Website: apple
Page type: payment
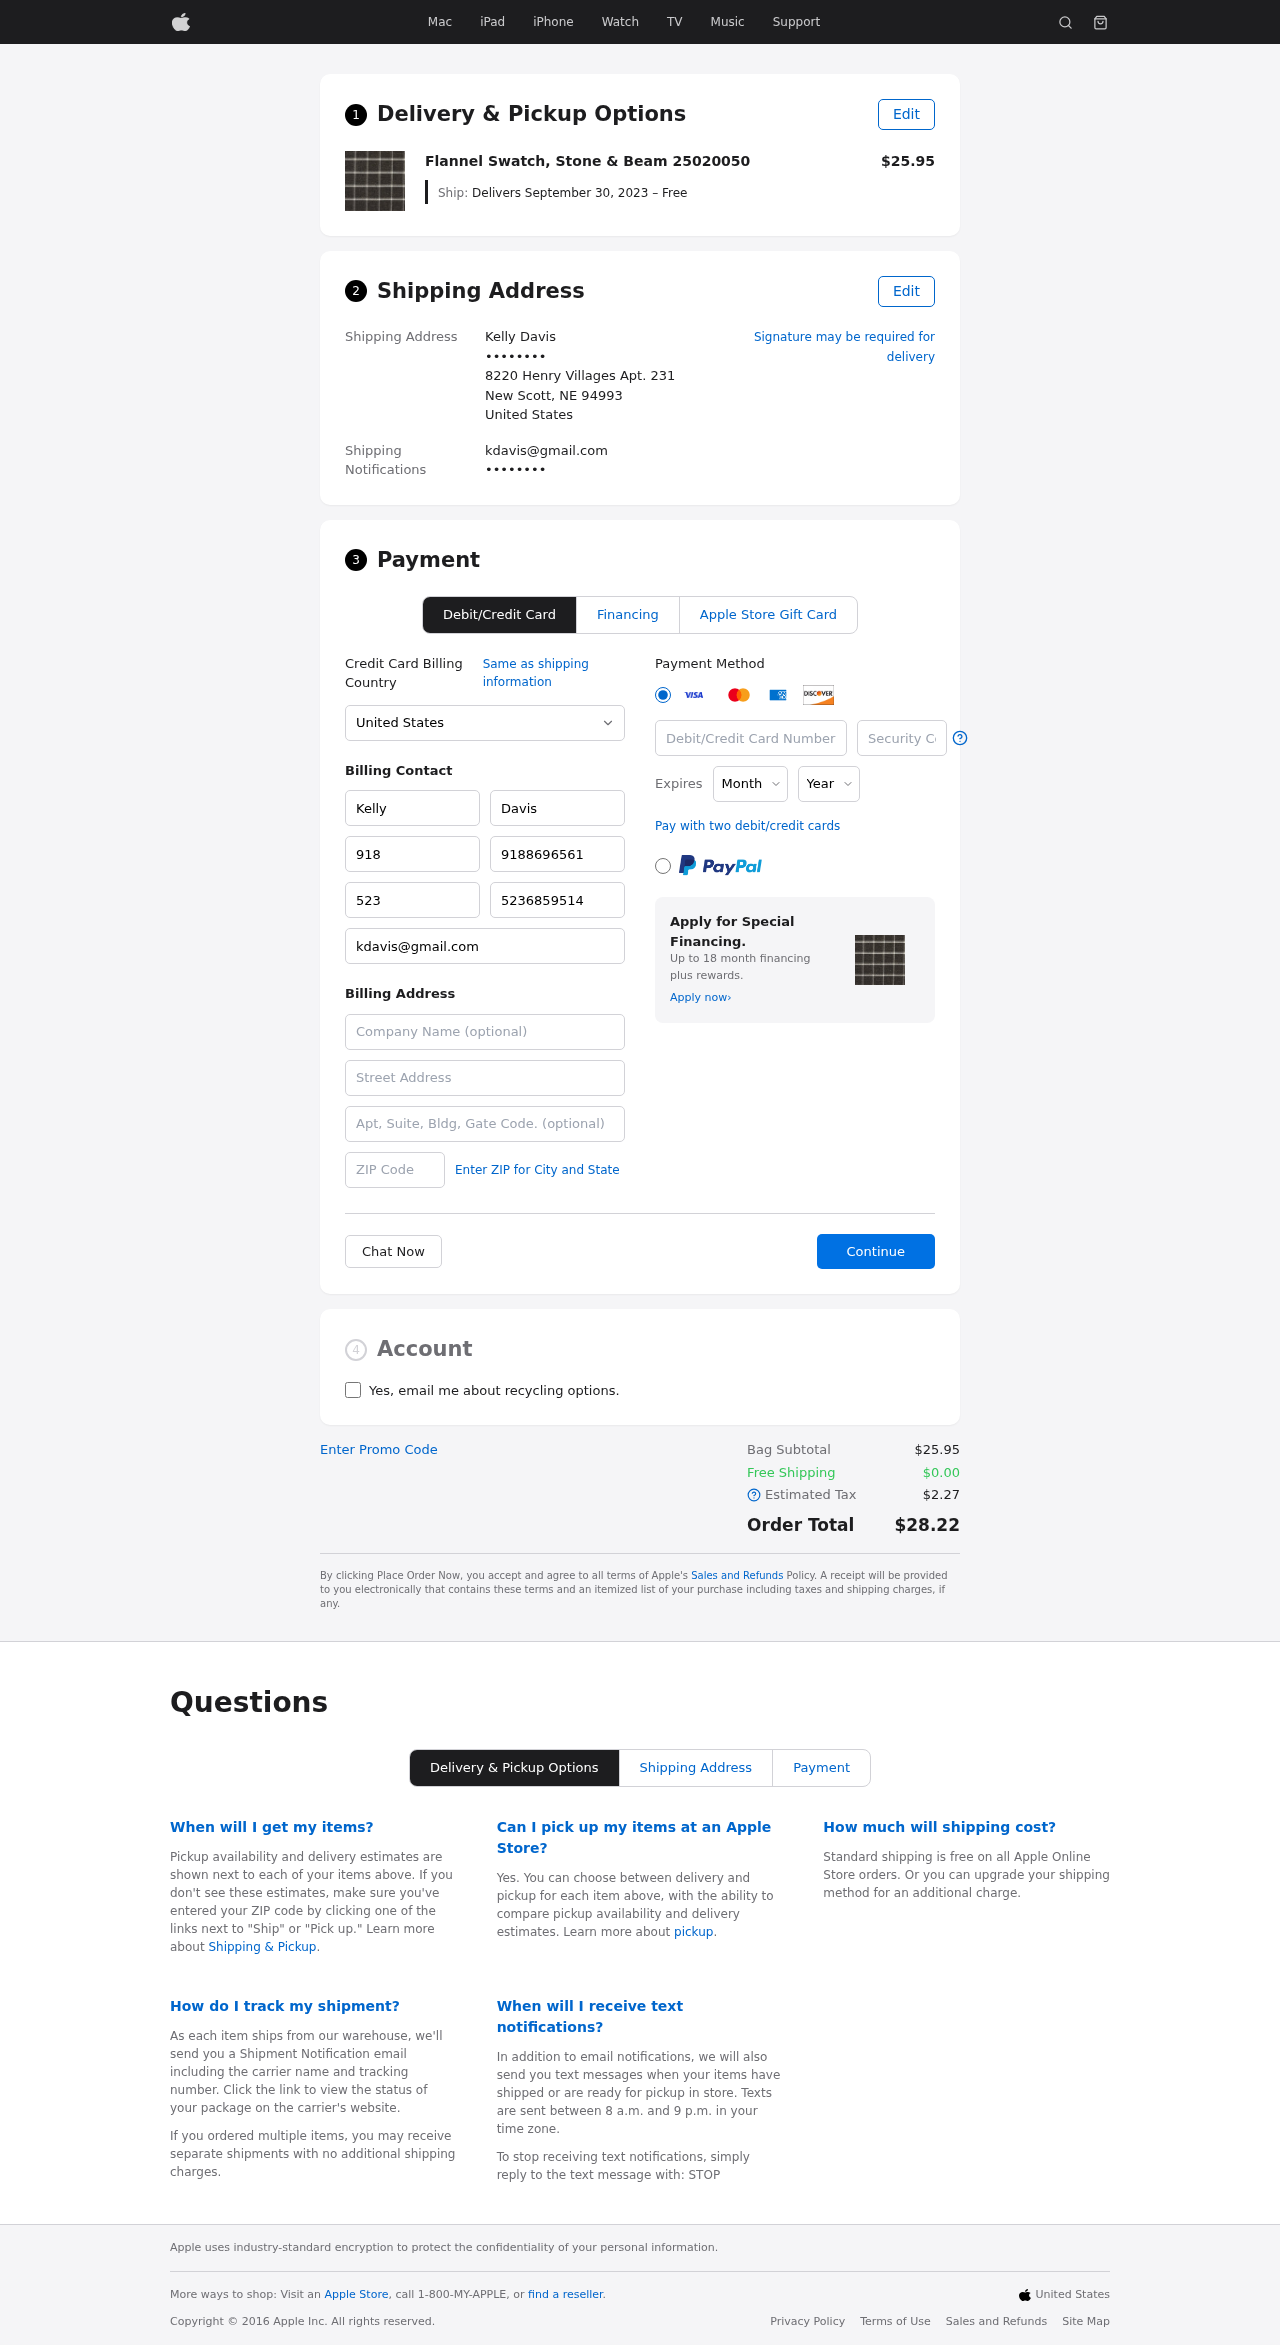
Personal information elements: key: PII_CARD_CVV
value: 491
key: PII_CARD_EXPIRY_MONTH
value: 10
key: PII_CARD_EXPIRY_YEAR
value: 30
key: PII_CARD_NUMBER
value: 6011 9500 1680 9410
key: PII_CITY_STATE_ZIP
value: New Scott, NE 94993
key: PII_COUNTRY
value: United States
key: PII_EMAIL
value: kdavis@gmail.com
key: PII_EMAIL2
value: kdavis@gmail.com
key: PII_FIRSTNAME
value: Kelly
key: PII_FULLNAME
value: Kelly Davis
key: PII_LASTNAME
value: Davis
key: PII_PHONE3
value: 9188696561
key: PII_PHONE_ALT
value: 5236859514
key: PII_PHONE_ALT_AREA
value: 523
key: PII_PHONE_AREA
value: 918
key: PII_POSTCODE2
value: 87128
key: PII_SECURITY_CODE
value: NB29
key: PII_STREET
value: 8220 Henry Villages Apt. 231
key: PII_STREET2
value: Suite 826
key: PII_PHONE
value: ••••••••
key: PII_PHONE2
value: ••••••••
Product elements: key: PRODUCT1_NAME
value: Flannel Swatch, Stone & Beam 25020050
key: PRODUCT1_PRICE
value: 25.95
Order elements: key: ORDER_DELIVERY_DATE
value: Delivers September 30, 2023 – Free
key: ORDER_SUBTOTAL
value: $25.95
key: ORDER_SHIPPING_COST
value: $0.00
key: ORDER_TAX
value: $2.27
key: ORDER_TOTAL
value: $28.22